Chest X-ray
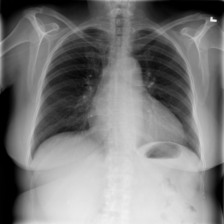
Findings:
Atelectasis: negative
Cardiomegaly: negative
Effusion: negative
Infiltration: positive
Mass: negative
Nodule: negative
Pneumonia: negative
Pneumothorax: negative
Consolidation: negative
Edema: negative
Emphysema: negative
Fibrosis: negative
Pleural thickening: negative
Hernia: negative